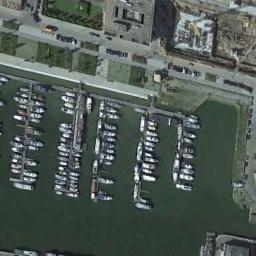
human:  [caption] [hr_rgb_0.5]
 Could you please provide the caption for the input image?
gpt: The harbor has lots of neatly docked boats and the color of the waters is green .

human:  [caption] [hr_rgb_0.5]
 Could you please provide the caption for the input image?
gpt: Neatly moor some ships on the sea next to the harbor next to the building and the road .

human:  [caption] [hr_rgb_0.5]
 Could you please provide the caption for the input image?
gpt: Many ships are in the harbor .

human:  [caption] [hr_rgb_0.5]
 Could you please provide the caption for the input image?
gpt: There are many branches of the harbor .

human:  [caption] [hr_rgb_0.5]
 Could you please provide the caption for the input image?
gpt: There are many ships at the harbor beside a road .